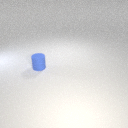
small blue rubber cylinder